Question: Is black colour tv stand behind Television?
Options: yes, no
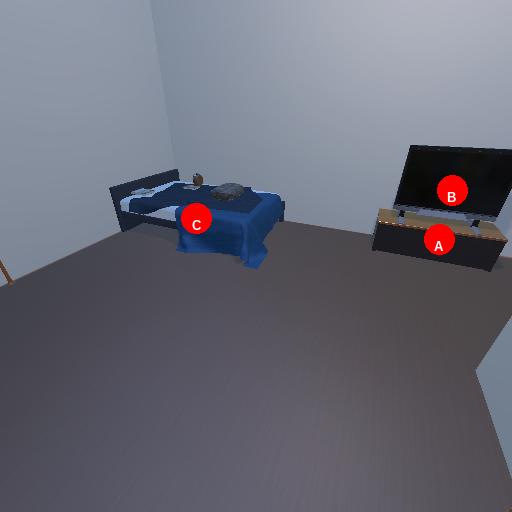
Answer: yes